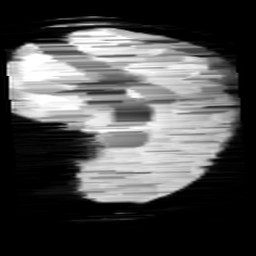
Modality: minIP
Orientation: sagittal
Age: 14
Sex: female
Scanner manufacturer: siemens
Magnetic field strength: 3 T
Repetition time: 0.027 s
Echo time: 0.02 s